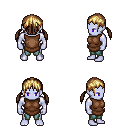
a pixel art fantasy rpg character, male body template, dark elf, purple skin, brown tunic, teal pants, blonde twin-tailed hairstyle, four views (front, back, left, right), 2x2 character sprite sheet, small pixel art, hard edges, no anti-aliasing